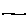
Label: line